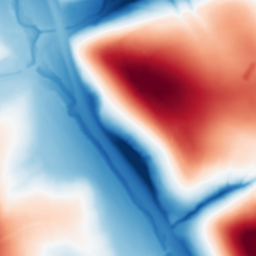
Category: multiscale
Decomposition family: dog_multiscale
Decomposition parameters: sigma_ratio: 2
n_scales: 6
base_sigma: 1
Upsampling method: edge_directed
Upsampling parameters: scale: 2
Upsampling scale: 2